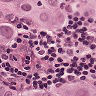
Metastatic tissue present: yes